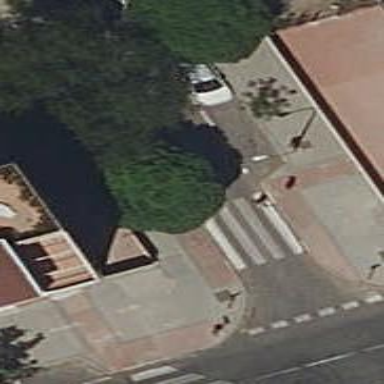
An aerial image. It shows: Footway with zebra crossing.